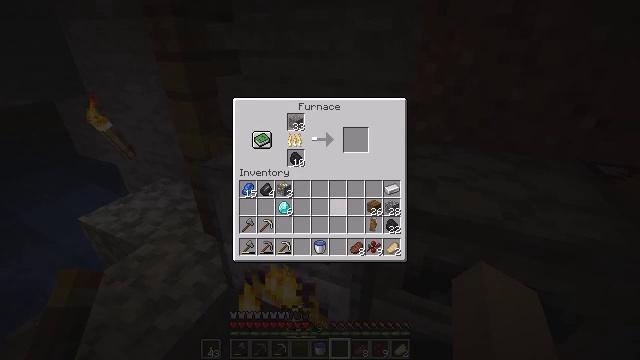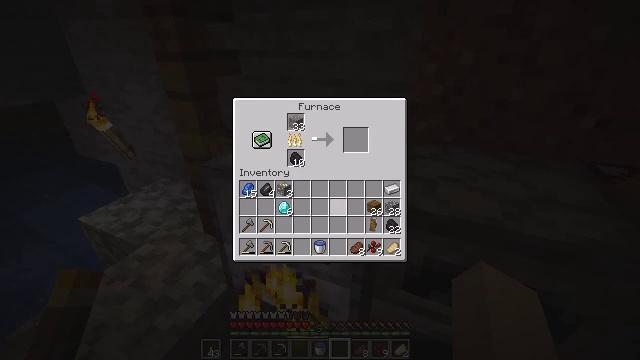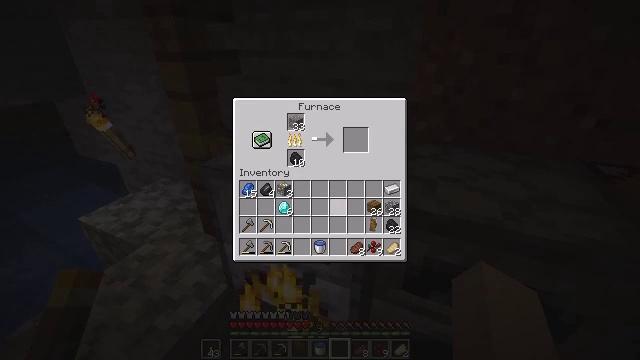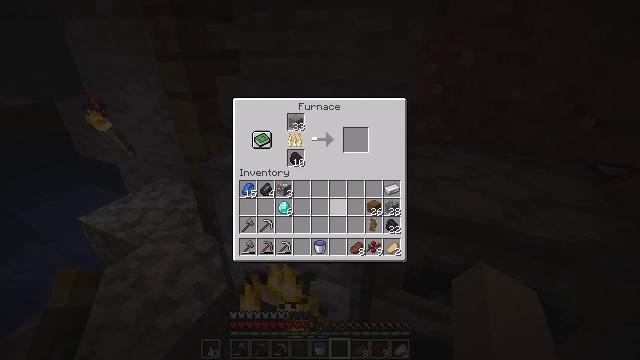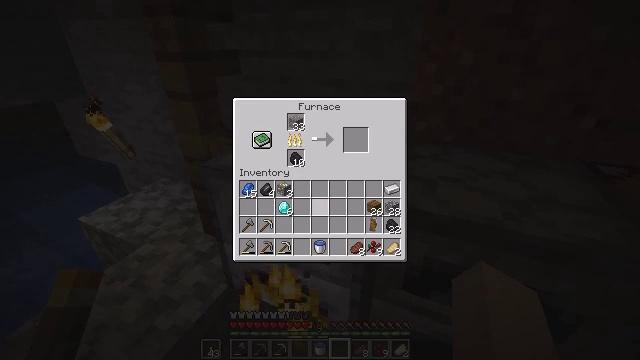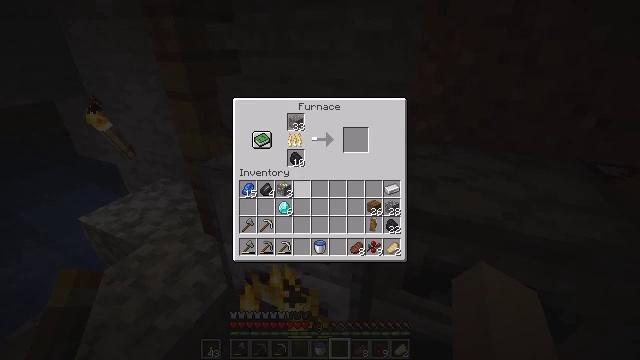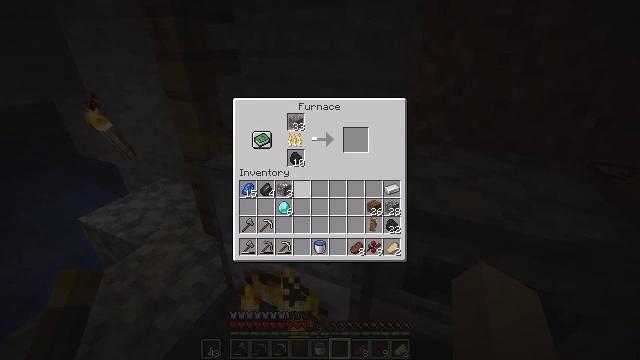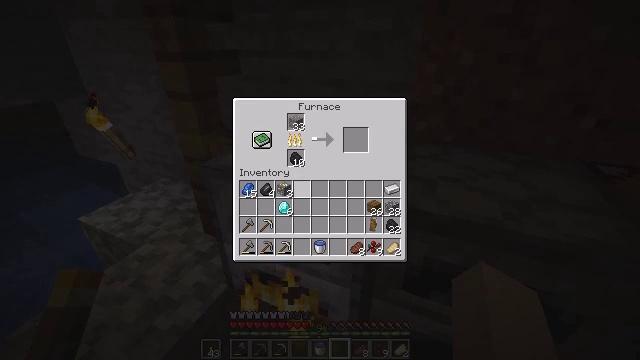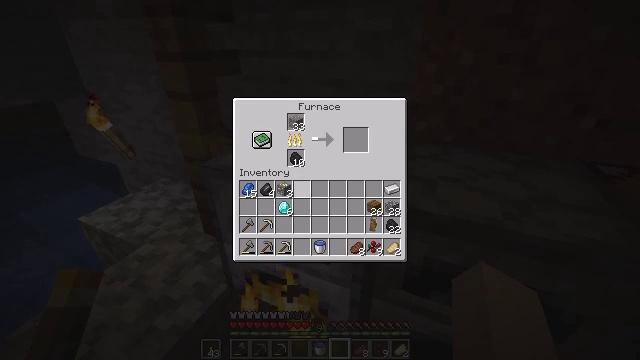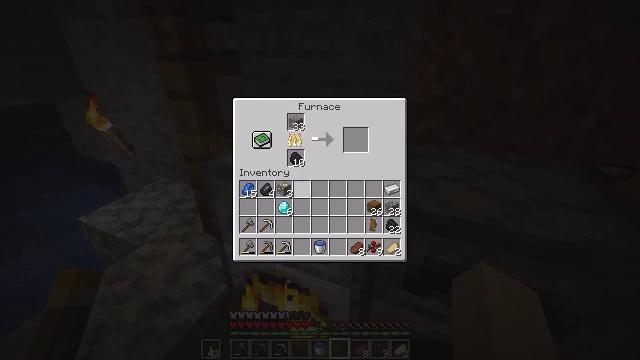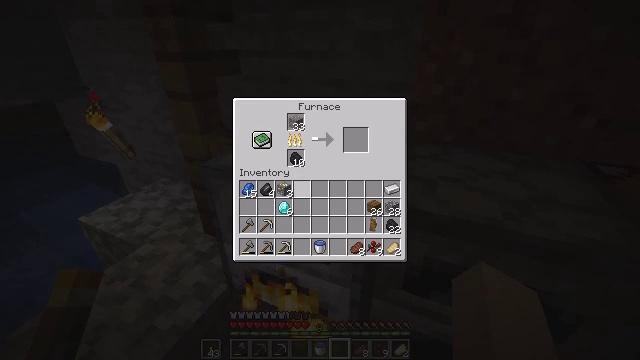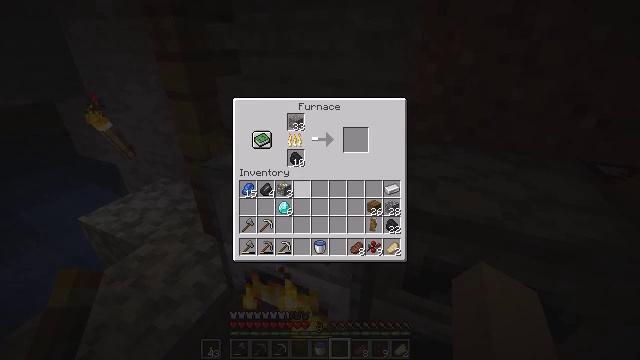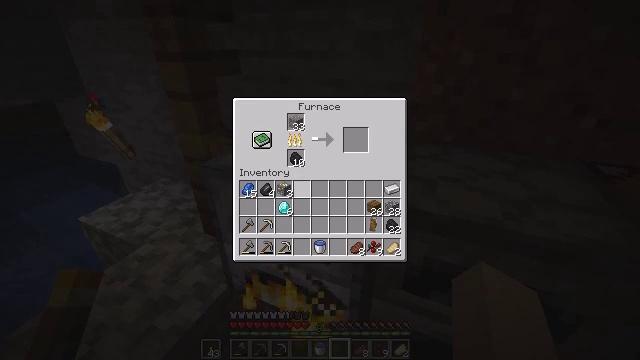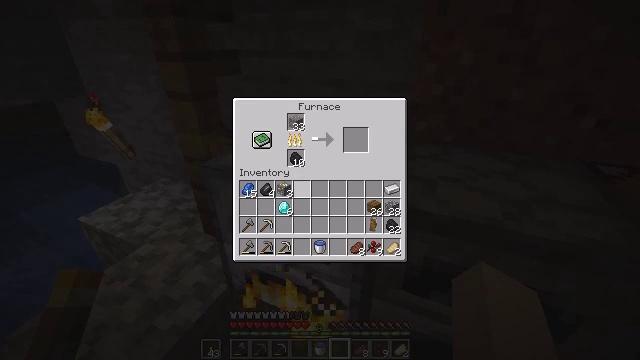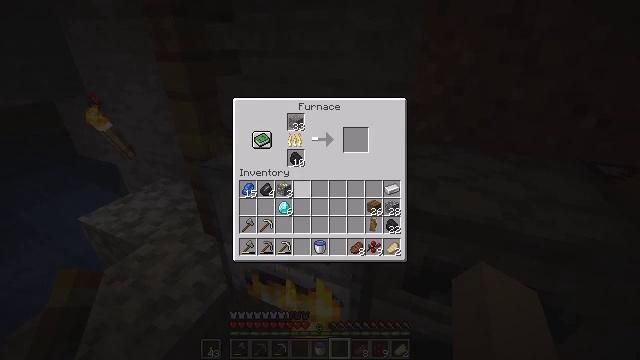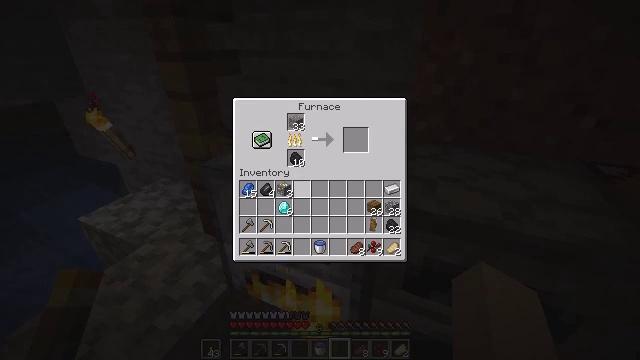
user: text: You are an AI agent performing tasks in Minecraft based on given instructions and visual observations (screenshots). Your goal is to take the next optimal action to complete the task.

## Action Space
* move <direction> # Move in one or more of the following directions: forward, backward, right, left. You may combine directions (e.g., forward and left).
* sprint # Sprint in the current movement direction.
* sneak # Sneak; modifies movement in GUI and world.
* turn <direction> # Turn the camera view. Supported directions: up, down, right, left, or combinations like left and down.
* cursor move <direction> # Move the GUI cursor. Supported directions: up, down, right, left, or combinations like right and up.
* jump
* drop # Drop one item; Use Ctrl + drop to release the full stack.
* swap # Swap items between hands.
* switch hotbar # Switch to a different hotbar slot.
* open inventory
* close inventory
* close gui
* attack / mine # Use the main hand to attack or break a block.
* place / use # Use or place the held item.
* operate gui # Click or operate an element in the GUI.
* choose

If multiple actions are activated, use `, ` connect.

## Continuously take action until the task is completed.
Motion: motion action
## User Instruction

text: Drop a lapis lazuli.
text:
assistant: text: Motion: no_op
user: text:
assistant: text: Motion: no_op
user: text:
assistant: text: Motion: no_op
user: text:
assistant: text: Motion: cursor move left
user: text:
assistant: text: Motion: cursor move left
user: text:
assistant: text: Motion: no_op
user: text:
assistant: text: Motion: no_op
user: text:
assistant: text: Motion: no_op
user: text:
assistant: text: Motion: no_op
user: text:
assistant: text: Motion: no_op
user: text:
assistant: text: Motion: no_op
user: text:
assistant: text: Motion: no_op
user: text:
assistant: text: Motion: no_op
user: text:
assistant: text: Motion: no_op
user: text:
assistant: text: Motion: no_op
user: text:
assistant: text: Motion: no_op
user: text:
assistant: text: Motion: no_op
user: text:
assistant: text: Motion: no_op
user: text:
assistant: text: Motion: no_op
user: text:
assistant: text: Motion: no_op
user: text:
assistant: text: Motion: no_op
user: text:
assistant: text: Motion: no_op
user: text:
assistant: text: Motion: no_op
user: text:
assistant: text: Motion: no_op
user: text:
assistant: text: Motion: no_op
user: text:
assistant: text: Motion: no_op
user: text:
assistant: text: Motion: no_op
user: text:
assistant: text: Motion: no_op
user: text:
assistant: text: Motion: no_op
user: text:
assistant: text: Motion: no_op